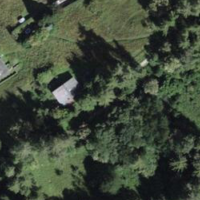
EUNIS habitat code: 43
Species observed at this site:
Astrantia major
Tussilago farfara
Sorbus aucuparia
Euphorbia cyparissias
Filipendula ulmaria